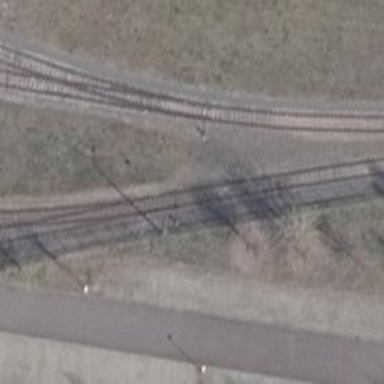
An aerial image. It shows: Railway switch.